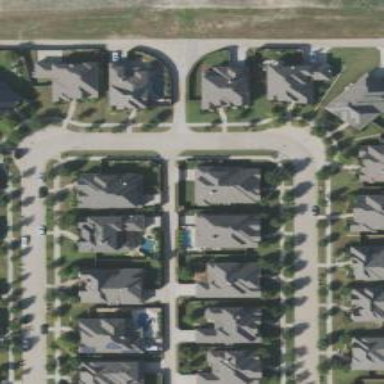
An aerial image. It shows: Alley classified as service road.